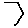
Label: hexagon